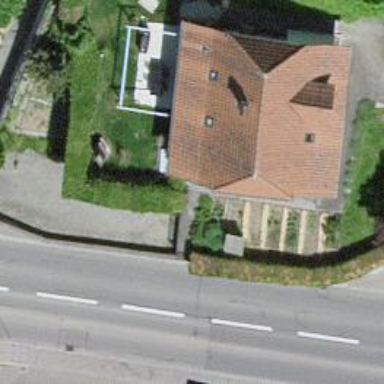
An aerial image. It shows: Residential building.